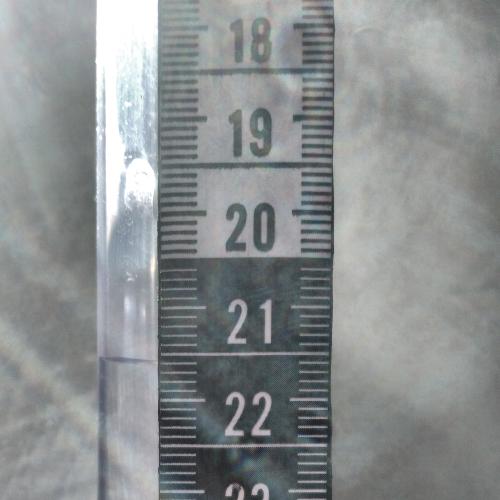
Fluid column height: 21.6 cm